Question: How would I go about applying conditional formatting to a range of cells (Excel 2007) based on the current date?
I have a six-week plan (each column represents a day in the week (Monday to Friday, excluduing weekends)) and I would like to shade each column in green as the day passes without any user interaction, so that when I look at it, it will accurately have 'marked off' each day.
This is what I hope to achieve: I view the plan on Monday 1st January. I then don't access it until Thursday 4th January; once the plan is opened, I will see that the columns M-W have been shaded in green, whereas the rest of the plan for the remainder of the six weeks remains unshaded and this should continue for the remainder of the duration of the six-week plan.
Is this possible?
I would imagine that VBA would be used to check the system time and then apply the formatting according to what day it is.
Many thanks.
This is how my planner looks:

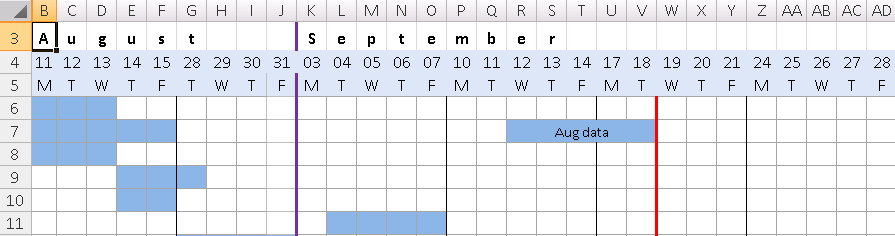
Answer: Sure, it's possible. The following should put you on the right track.
First, you can record the last time the workbook was accessed by storing the current date/time in a cell at the time when the workbook closes. This can be done using the 'Workbook_BeforeClose' event, which has to be put in the workbook module. Open the VBA editor (-), then open the 'ThisWorkbook' module and paste this code in it.
'''
Private Sub Workbook_BeforeClose(Cancel As Boolean)
Sheet1.Range("B2").Value = Now()
End Sub
'''
Every time the workbook is closed, the date/time at closing time will be noted in cell B2 (change this as you see fit).
In cell B3, use the '=NOW()' Excel formula to show the current date time. Cells B2 and B3 now define the interval within which your columns should be highlighted.

Then how to format the columns... Say your columns have date headers as in the image above. Select your "calendar" range (C5:I12 in the example above) and click Conditional Formatting > New Rule... > Use a formula. The formula should be '=AND(C$5>$B$2,C$5<$B$3)' meaning that only the columns whose date in the header is after the workbook was closed last time, but before now (adjust as you see fit), will be formatted. Click to select e.g. a green fill, or whatever. Then .

Of course you could refine this in many ways (e.g. rounding to the previous or next day at midnight) but at least you should be on the right track now.